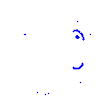
Particle: kaon